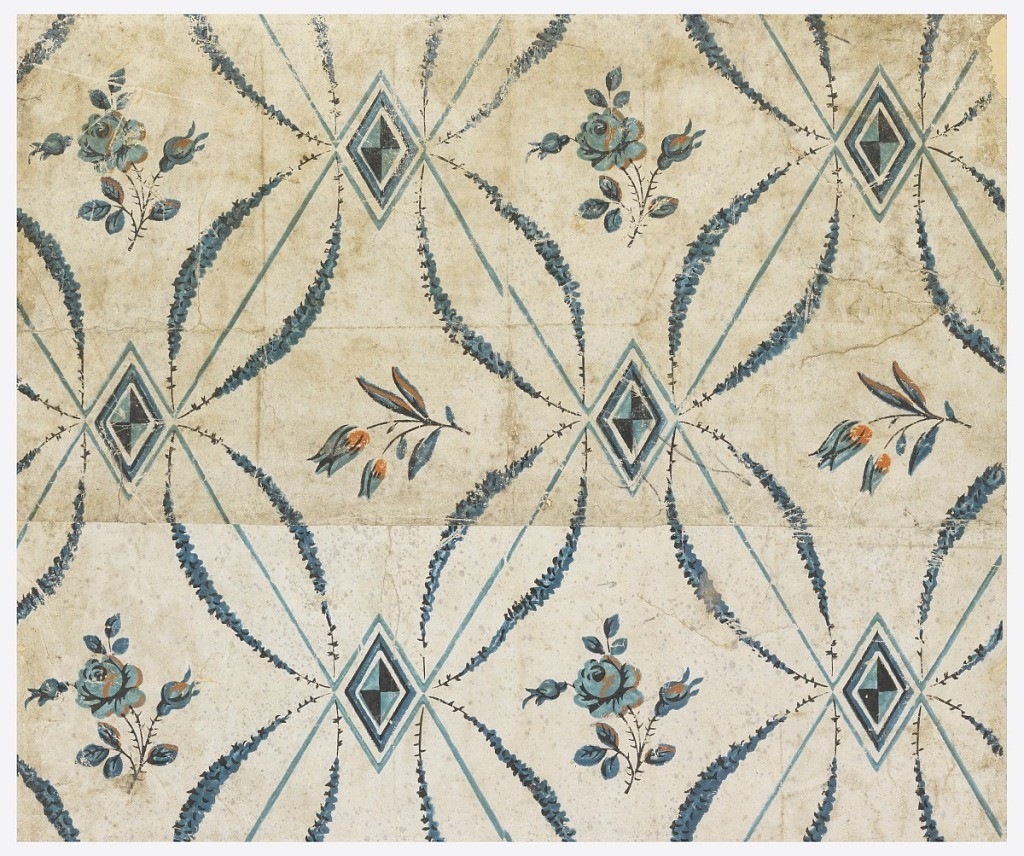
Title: Sidewall
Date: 1790–1800
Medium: Block-printed on handmade paper
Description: Horizontal rectangle. Lozenge-shaped framework composed of blue lines running between solid lozenges, and flanked by foliage swags. Enclosed by this framework are alternating rose and tulip sprays.